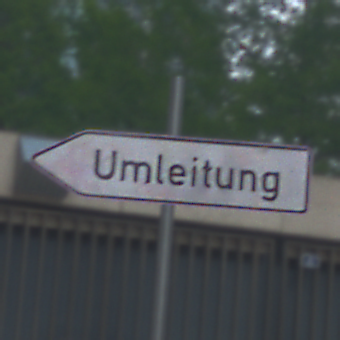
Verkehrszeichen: UmleitungswegweiserLinksweisend
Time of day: MorningAfternoon
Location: Outdoor (Urban)
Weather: PartlyCloudy
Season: NotSpecified
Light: Natural